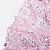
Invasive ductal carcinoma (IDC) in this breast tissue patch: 1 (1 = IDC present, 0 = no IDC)